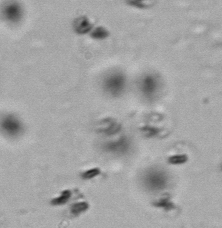
Label: Phaeocystis